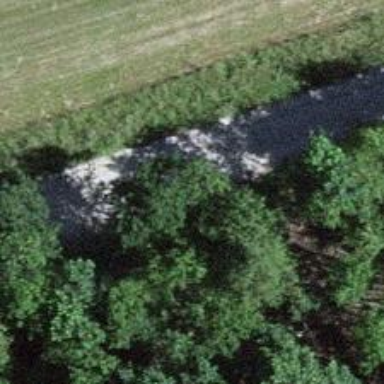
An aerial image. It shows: Well-maintained track road of grade 1.